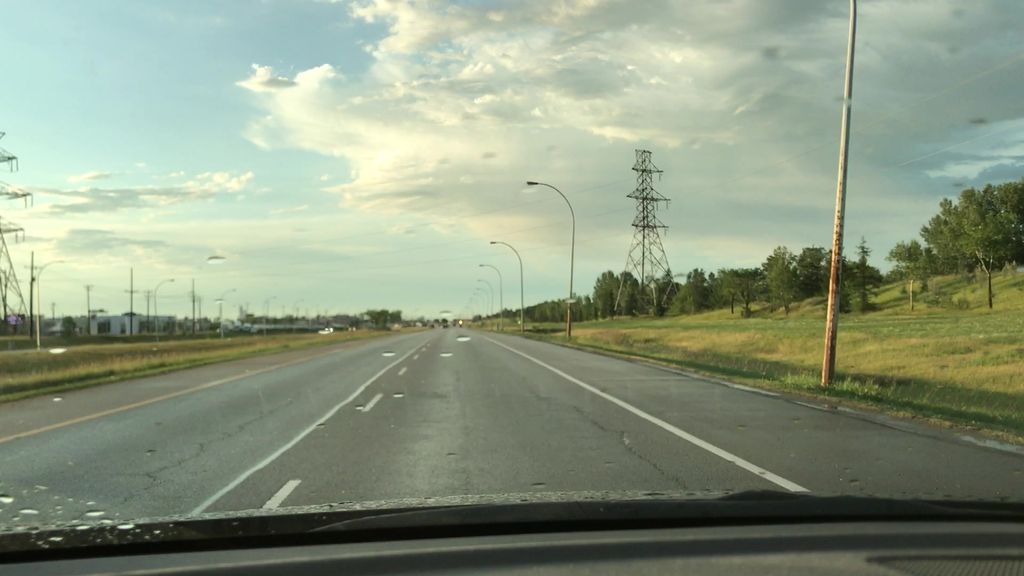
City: edmonton